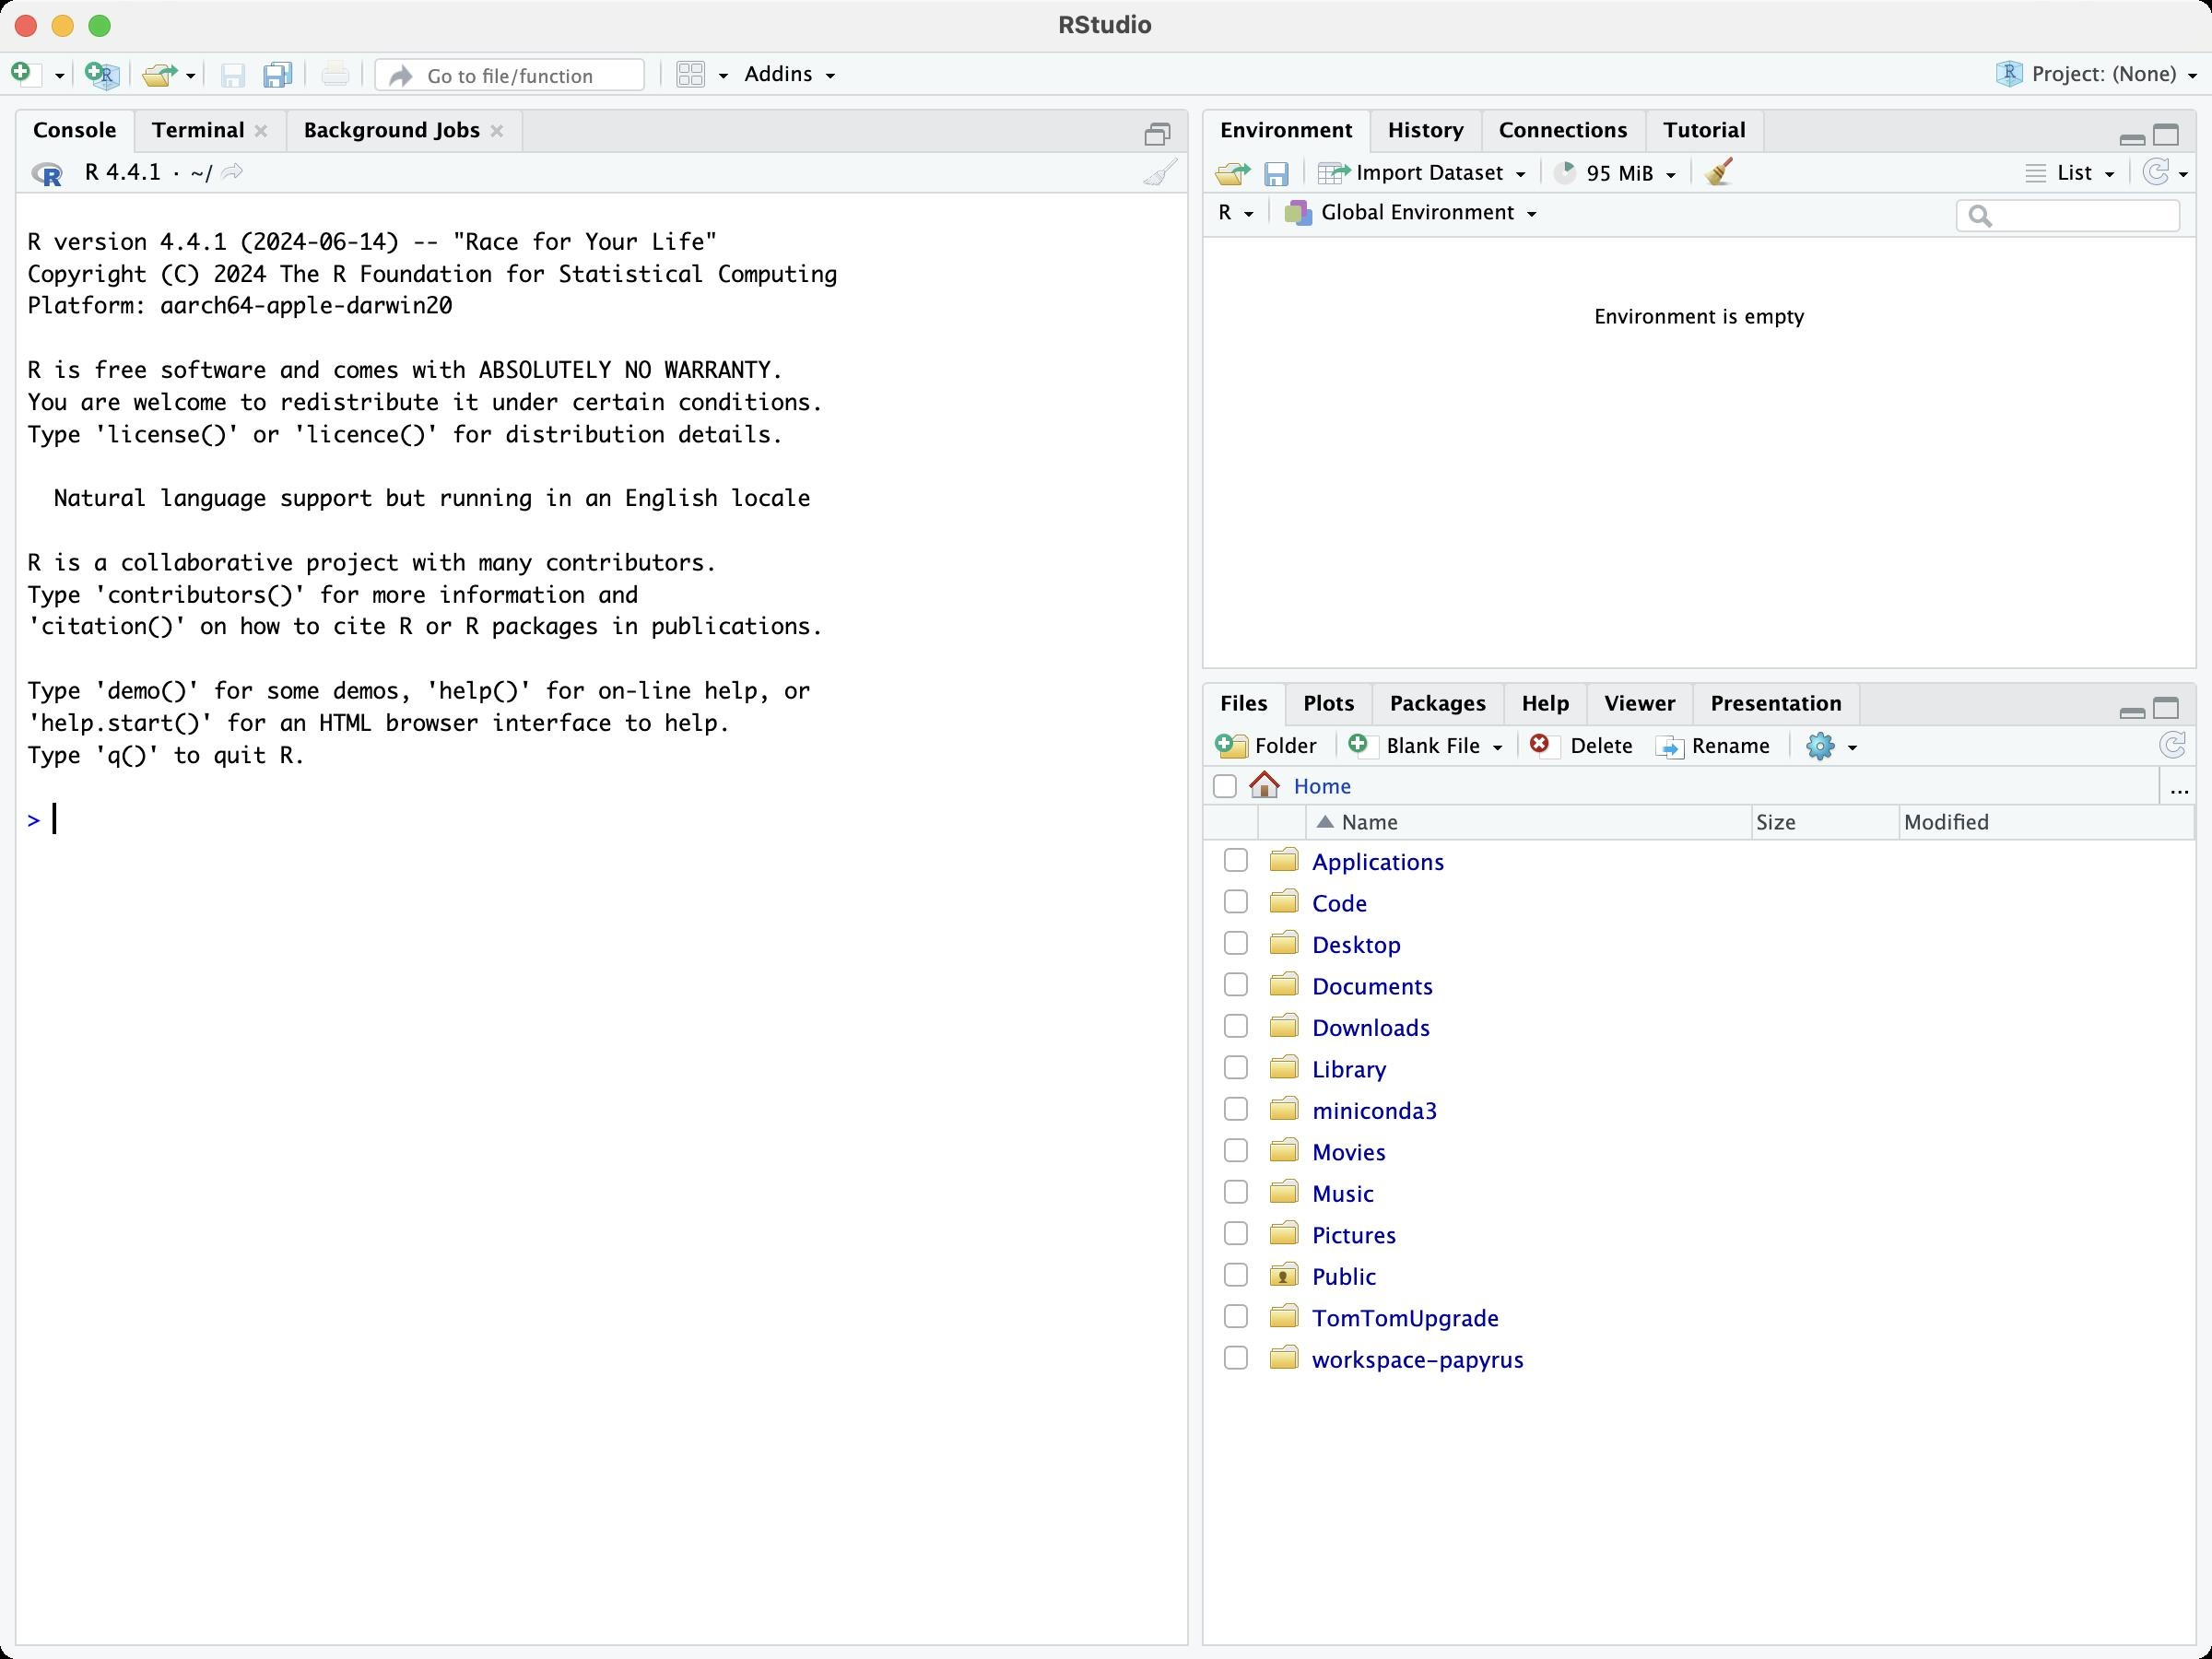
Accessibility tree:
{"name": "RStudio", "role": "AXWindow", "description": null, "role_description": "звичайне вікно", "value": null, "position": "0.00;38.00", "size": "1200;900", "children": [{"name": "", "role": "AXGroup", "description": "", "role_description": "група", "value": "", "position": "0.00;28.00", "size": "1200;872", "children": [{"name": "", "role": "AXGroup", "description": "", "role_description": "група", "value": "", "position": "0.00;28.00", "size": "1200;872", "children": [{"name": "", "role": "AXGroup", "description": "", "role_description": "група", "value": "", "position": "0.00;28.00", "size": "1200;872", "children": [{"name": "", "role": "AXGroup", "description": "", "role_description": "група", "value": "", "position": "0.00;28.00", "size": "1200;872", "children": []}]}]}]}, {"name": null, "role": "AXButton", "description": null, "role_description": "кнопка закривання", "value": null, "position": "7.00;6.00", "size": "14;16", "children": []}, {"name": null, "role": "AXButton", "description": null, "role_description": "кнопка повноекранного режиму", "value": null, "position": "47.00;6.00", "size": "14;16", "children": [{"name": null, "role": "AXGroup", "description": null, "role_description": "група", "value": null, "position": "47.00;6.00", "size": "14;16", "children": []}]}, {"name": null, "role": "AXButton", "description": null, "role_description": "кнопка згортання", "value": null, "position": "27.00;6.00", "size": "14;16", "children": []}]}